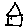
Label: house